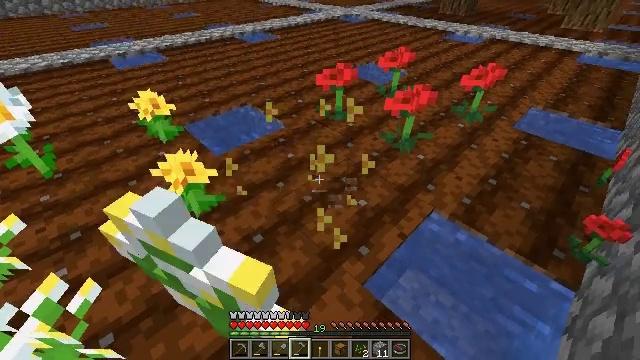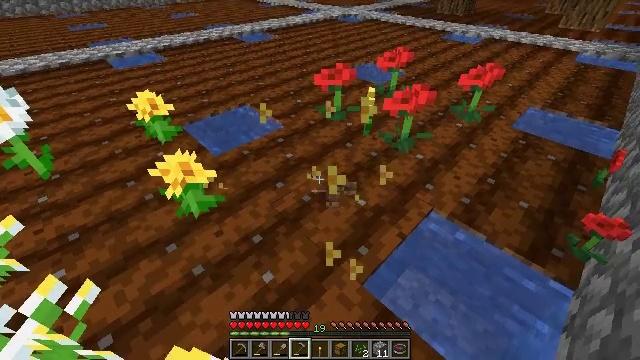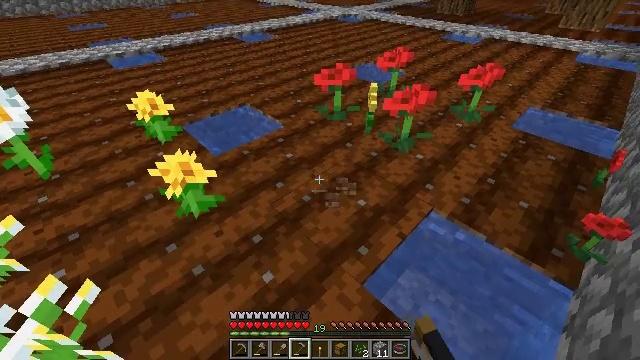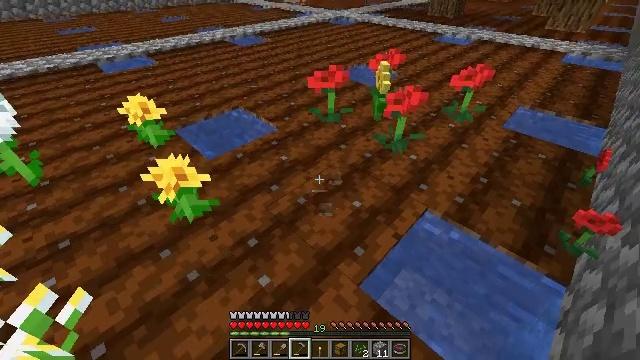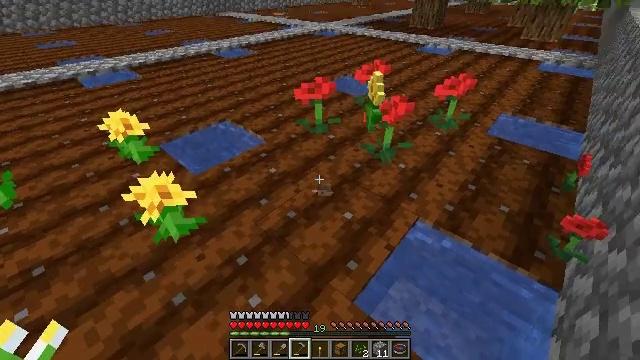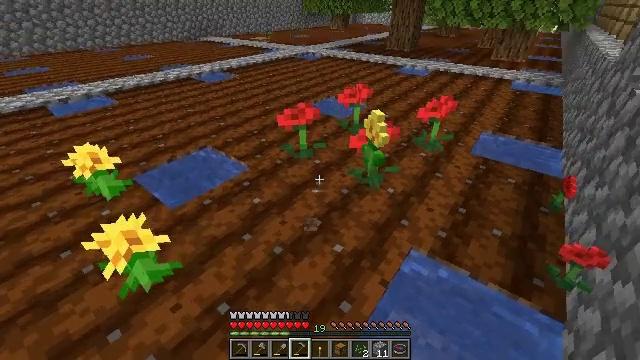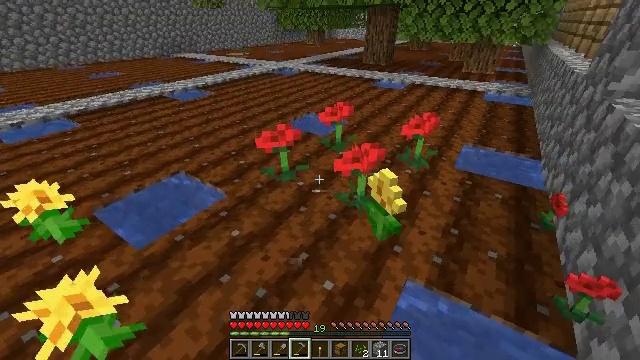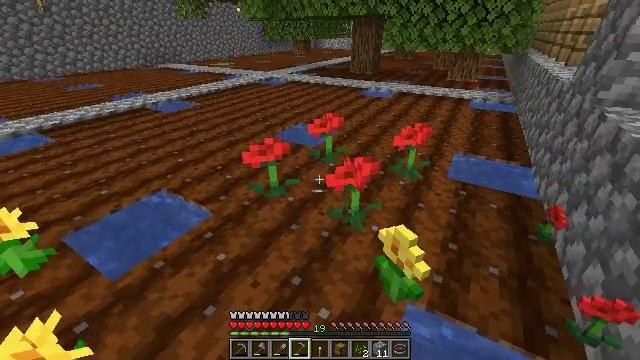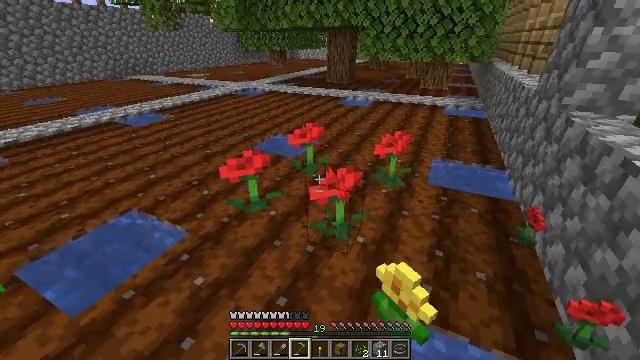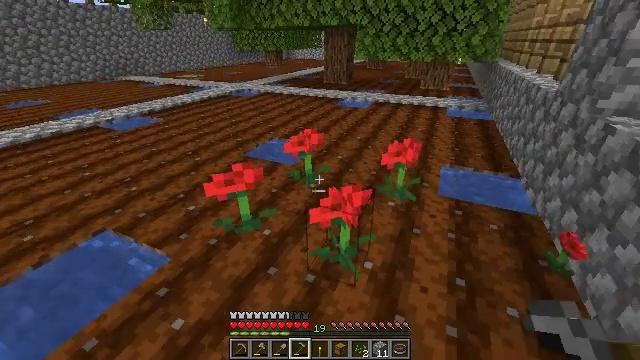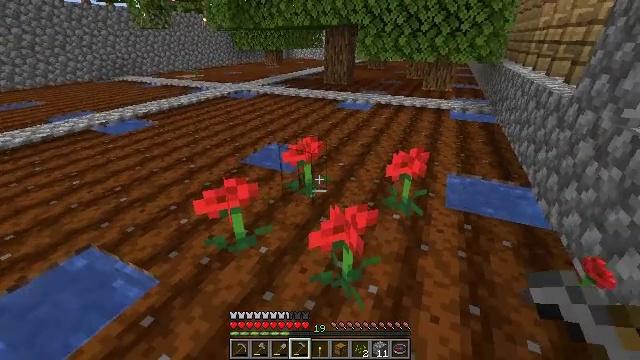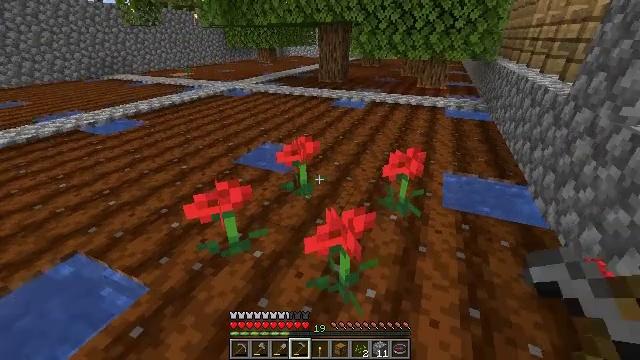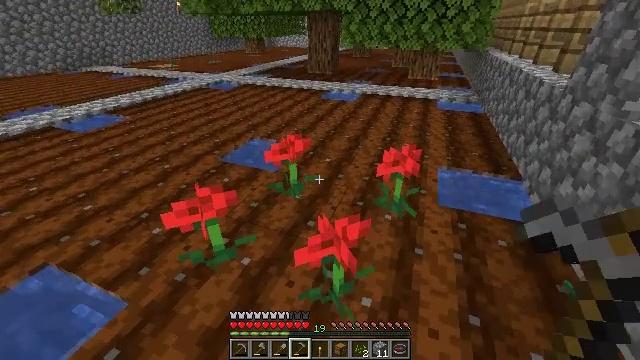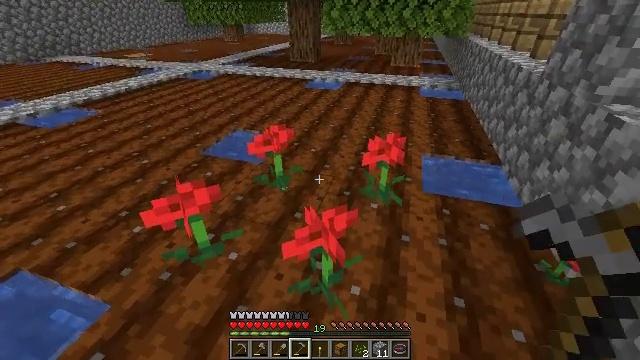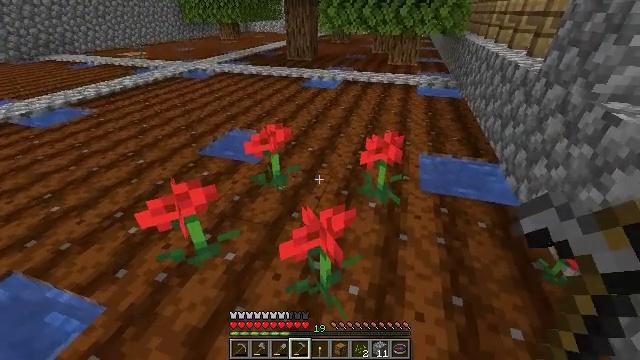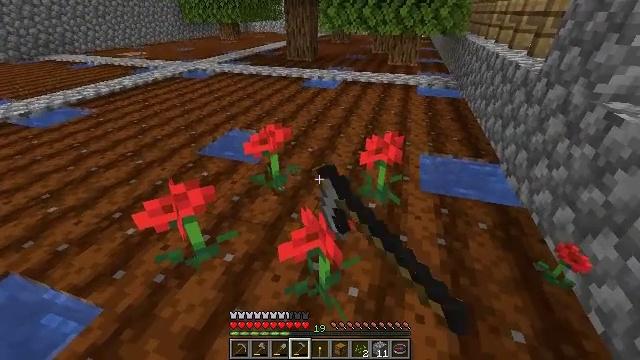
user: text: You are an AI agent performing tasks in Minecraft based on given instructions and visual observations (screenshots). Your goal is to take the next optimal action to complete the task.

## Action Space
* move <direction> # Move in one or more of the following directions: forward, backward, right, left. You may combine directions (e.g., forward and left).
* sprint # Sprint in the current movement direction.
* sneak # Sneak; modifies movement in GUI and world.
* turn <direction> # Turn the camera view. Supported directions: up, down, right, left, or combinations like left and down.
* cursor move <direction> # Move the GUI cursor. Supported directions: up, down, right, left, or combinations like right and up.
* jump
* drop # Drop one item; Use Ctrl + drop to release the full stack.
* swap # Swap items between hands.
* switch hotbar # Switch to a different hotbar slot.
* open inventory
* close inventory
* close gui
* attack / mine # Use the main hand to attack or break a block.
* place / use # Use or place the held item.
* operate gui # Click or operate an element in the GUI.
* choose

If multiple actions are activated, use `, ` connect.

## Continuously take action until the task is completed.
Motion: motion action
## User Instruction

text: Mine the poppy flower.
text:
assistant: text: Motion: attack / mine
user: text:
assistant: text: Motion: no_op
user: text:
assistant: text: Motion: turn right
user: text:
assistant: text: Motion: move forward, turn right and up
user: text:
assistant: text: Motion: move forward, turn right and up
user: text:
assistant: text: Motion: move forward, turn right and up
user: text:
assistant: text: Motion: move forward, turn right and up
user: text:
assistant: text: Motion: move forward, turn right and up
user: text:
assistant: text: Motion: move forward
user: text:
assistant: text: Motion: move forward
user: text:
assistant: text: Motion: turn right
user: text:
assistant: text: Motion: turn right and down
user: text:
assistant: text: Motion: turn right and down
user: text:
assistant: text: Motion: attack / mine
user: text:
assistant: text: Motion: attack / mine
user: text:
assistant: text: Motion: attack / mine
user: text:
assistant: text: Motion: turn down
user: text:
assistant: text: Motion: turn down
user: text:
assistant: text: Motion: turn right and down
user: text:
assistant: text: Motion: turn right
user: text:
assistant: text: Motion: turn right
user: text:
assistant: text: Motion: no_op
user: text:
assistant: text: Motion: turn down, attack / mine
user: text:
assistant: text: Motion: attack / mine
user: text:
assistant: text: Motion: turn right, attack / mine
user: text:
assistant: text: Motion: turn right
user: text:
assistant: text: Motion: turn right
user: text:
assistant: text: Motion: turn right and up
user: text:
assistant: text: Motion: no_op
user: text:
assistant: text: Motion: no_op